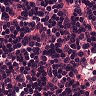
Metastatic tissue present: no